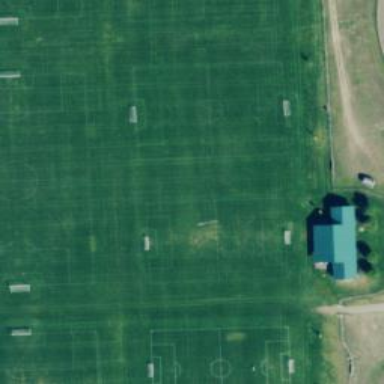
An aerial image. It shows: Soccer pitch designated for leisure and sports activities.